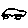
Label: car